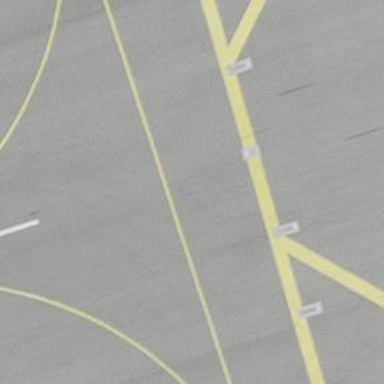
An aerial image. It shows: Asphalt runway at the airport.